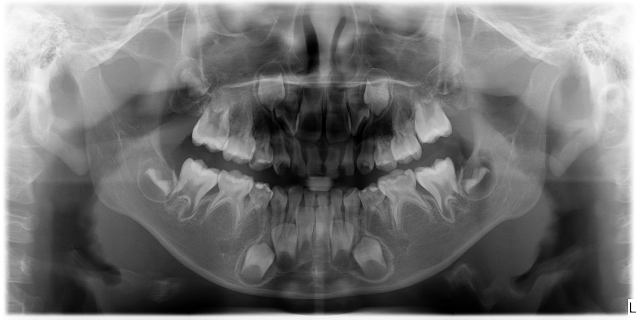
child